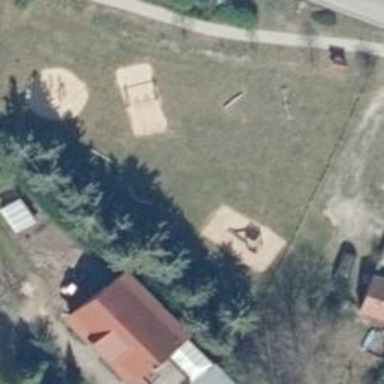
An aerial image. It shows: Playground area for leisure activities on the land.